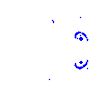
Particle: kaon